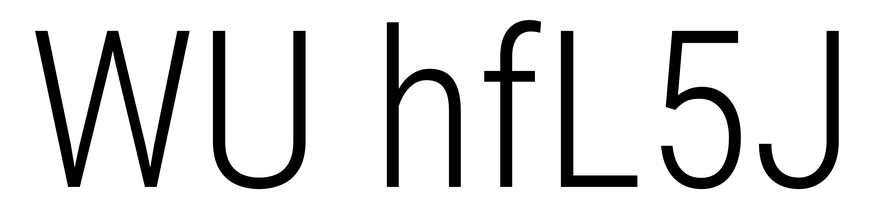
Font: Roboto_Condensed_Light